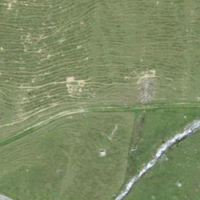
EUNIS habitat code: 26
Species observed at this site:
Pyrgus malvoides
Parnassius phoebus